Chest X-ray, PA view. Patient: 40 years old, sex F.
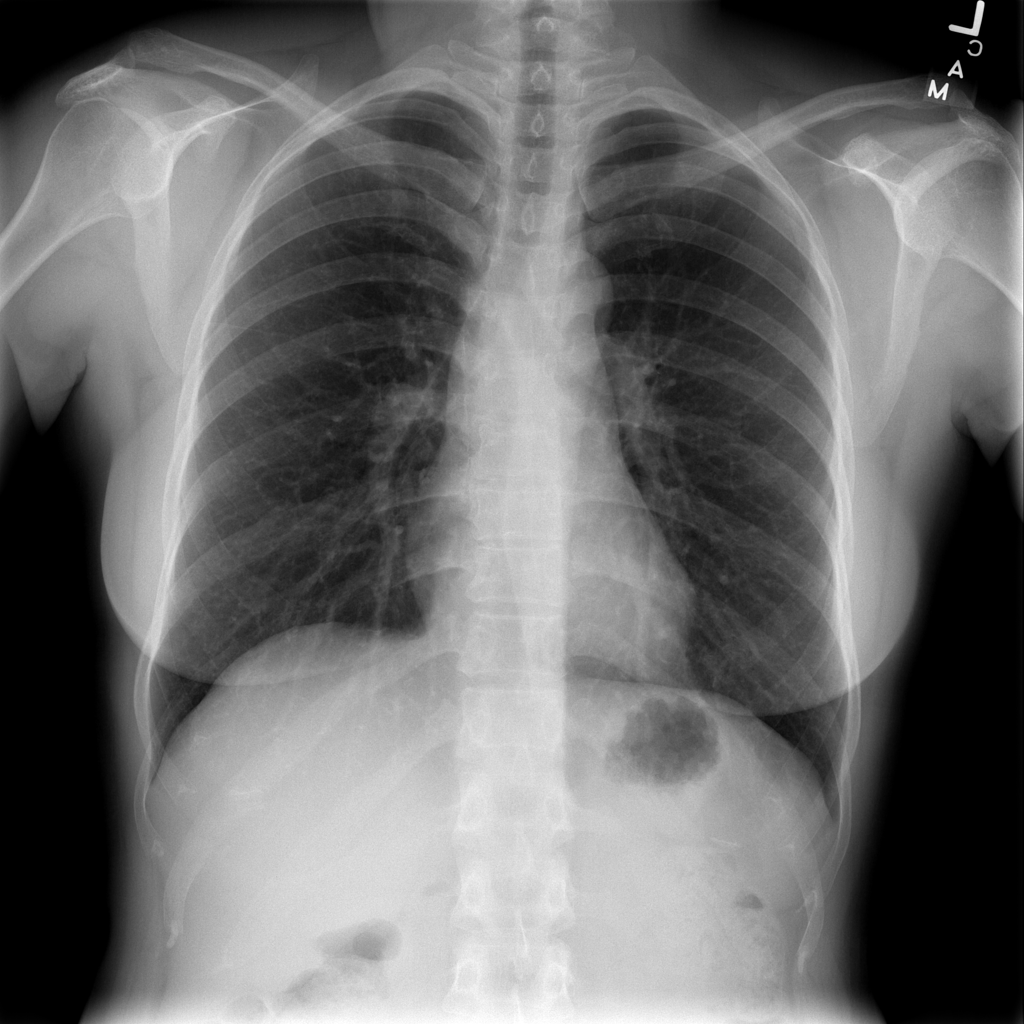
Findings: No Finding